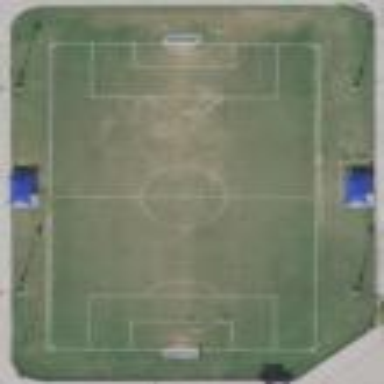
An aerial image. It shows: Soccer pitch designated for leisure and sports activities.